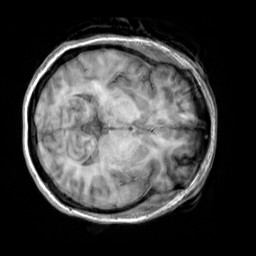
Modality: T1w
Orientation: axial
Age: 32
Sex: female
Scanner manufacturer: siemens
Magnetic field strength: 3 T
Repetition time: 2.3 s
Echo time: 0.00303 s